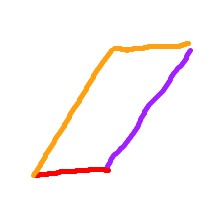
Shape: parallelogram